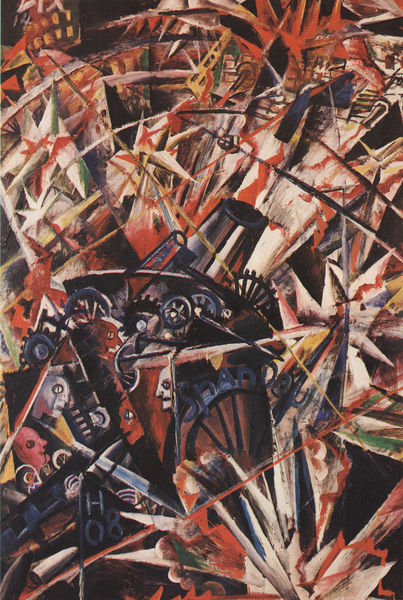
Titel: Der Krieg
Künstler: Otto Dix
Standort: Düsseldorf
Institution: Kunstmuseum
Schlagwörter: blau, feuer, kampf, kopf, mann, weiß, dreieck, komposition, stadt, bewegung, braun, fenster, köpfe, mund, nase, orange, schwarz, haus, rot, expressionismus, gesicht, häuser, auge, rosa, arbeit, räder, schrift, wellen, bogen, italien, moderne, arbeiten, abstrakt, farben, modern, farbe, violett, linien, fabrik, speichen, arbeiter, rad, krieg, zerstörung, zahlen, rit, futurismus, kanone, maschine, blitze, bomben, explosion, strahlen, sterne, waffen, buchstaben, durcheinander, ecken, zacken, eisenbahn, diagonale, geschütz, kanonen, details, rohr, gefecht, zahnräder, zahnrad, maschinen, senkrechte, facetten, bombe, detonation, granate, dekonstruktivismus, arbieten, gesichetr, grosstad, h08, rundbewegung